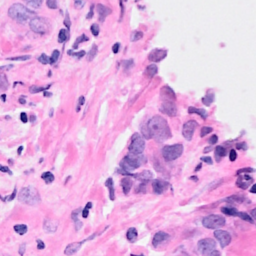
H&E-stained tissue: Breast